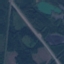
Land use / land cover class: Highway